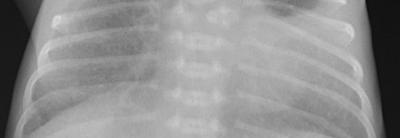
Diagnosis: PNEUMONIA